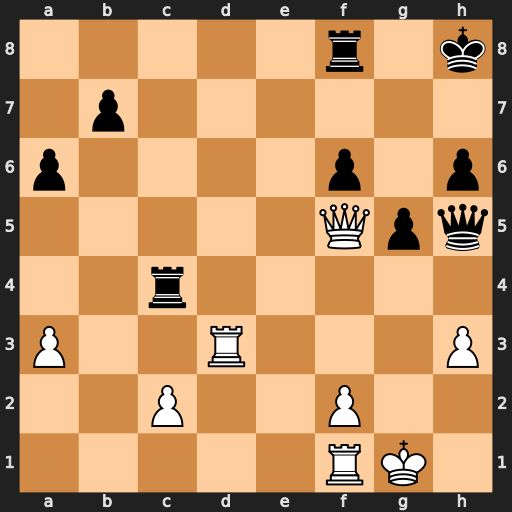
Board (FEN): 5r1k/1p6/p4p1p/5Qpq/2r5/P2R3P/2P2P2/5RK1
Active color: w
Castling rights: -
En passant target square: -
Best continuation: Rd7 Rf7 Re1 Rxd7 Qxd7